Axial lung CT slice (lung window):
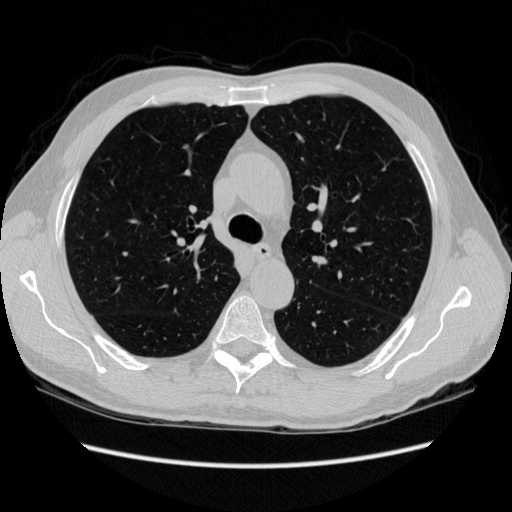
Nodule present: no